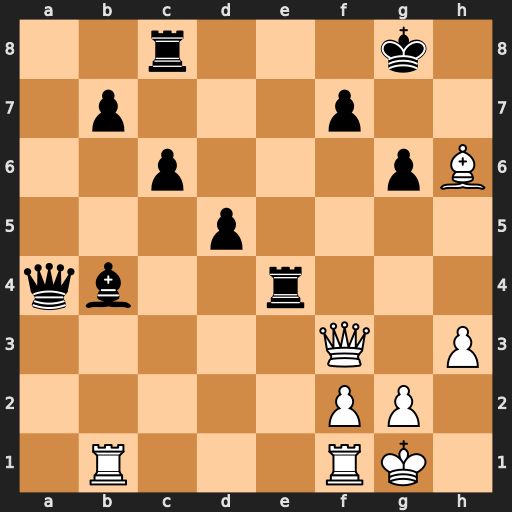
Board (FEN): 2r3k1/1p3p2/2p3pB/3p4/qb2r3/5Q1P/5PP1/1R3RK1
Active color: w
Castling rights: -
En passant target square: -
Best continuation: Qf6 Bc3 Qxc3